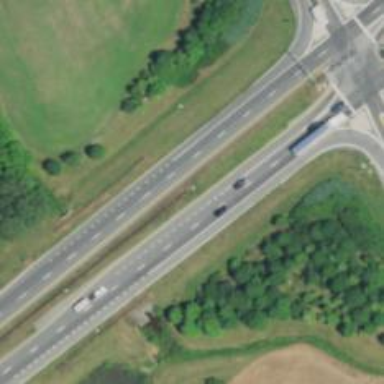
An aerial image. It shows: Trunk highway.